Interaction volume radius: 5 \u00c5
Interaction volume height: 40 \u00c5
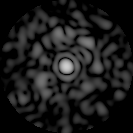
Disorder parameter: 0.8157